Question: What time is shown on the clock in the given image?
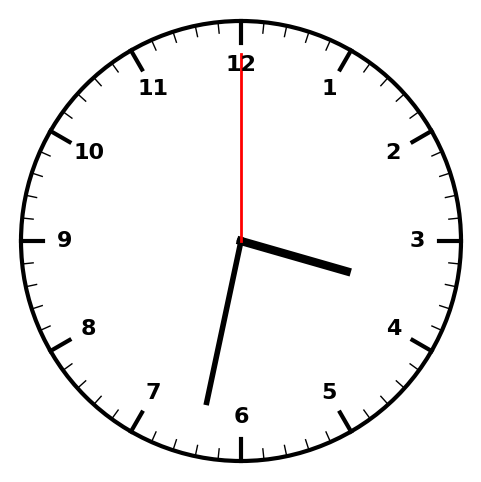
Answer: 03:32:00